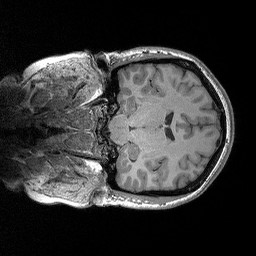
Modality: T1w
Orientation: coronal
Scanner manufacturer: siemens
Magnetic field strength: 3 T
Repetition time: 2.3 s
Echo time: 0.00298 s